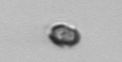
Label: Heterocapsa_rotundata